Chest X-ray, PA view. Patient: 37 years old, sex F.
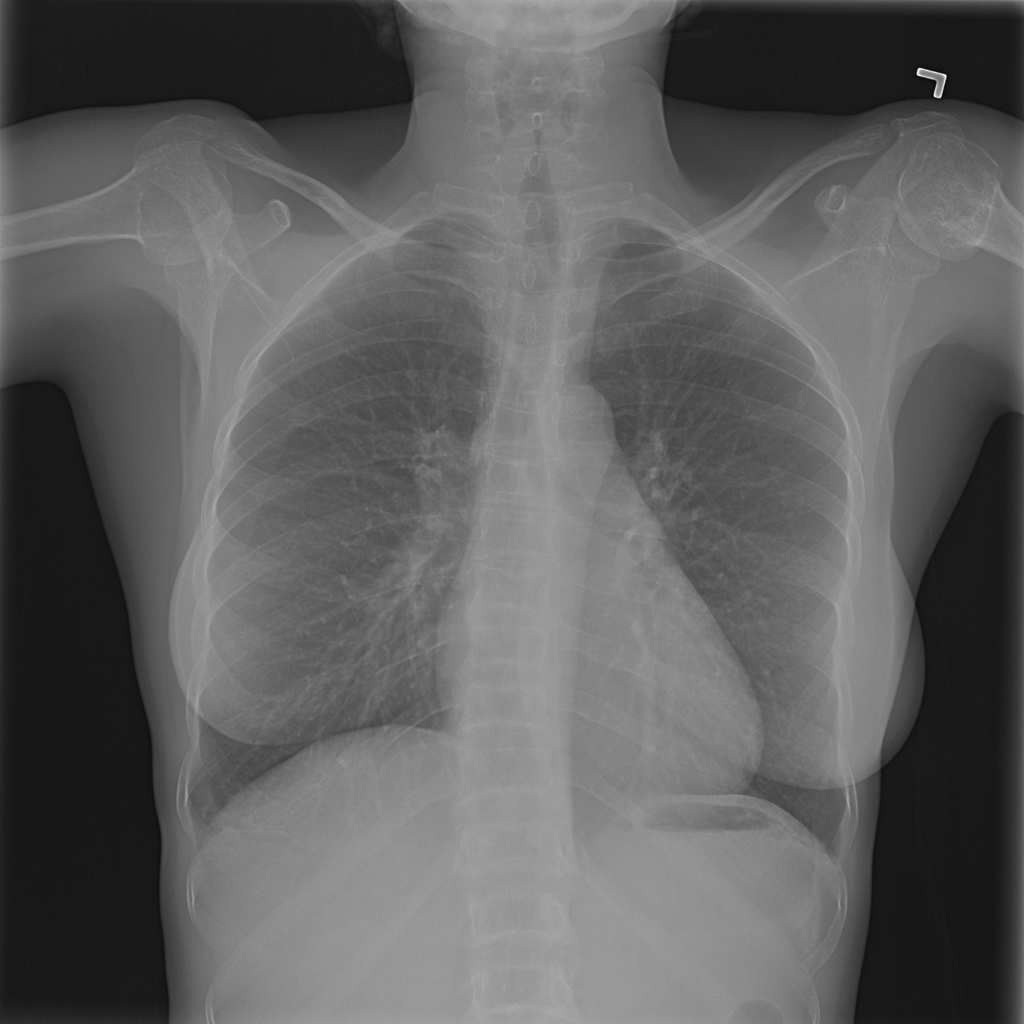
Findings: No Finding